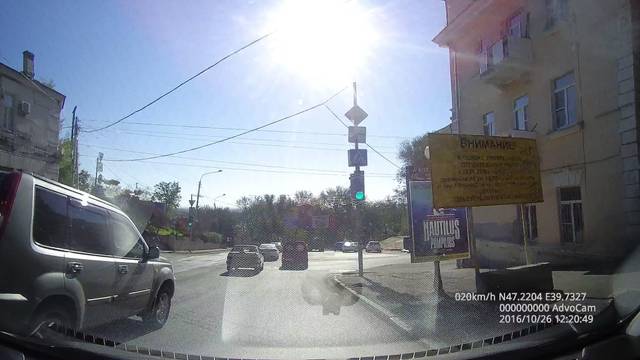
Region: Russia
Coordinates: 47.22, 39.733